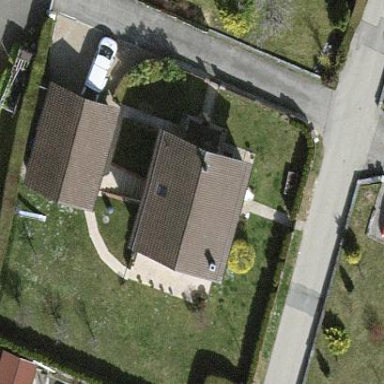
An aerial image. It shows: Simple house.